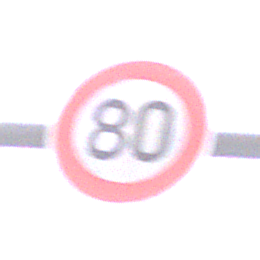
Verkehrszeichen: Geschwindigkeit80
Umgebung: Outdoor, Urban
Tageszeit: Midday
Wetter: Overcast
Licht: Natural
Jahreszeit: NotSpecified
Kontrast: LowContrast